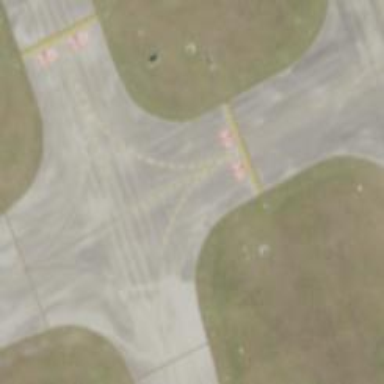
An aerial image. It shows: View of taxiway at the airport.